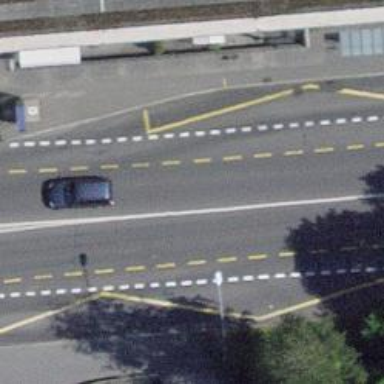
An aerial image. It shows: Trolleybus stop position for public transport.